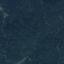
Land use / land cover class: Forest